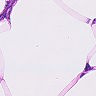
Metastatic tissue present: no